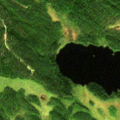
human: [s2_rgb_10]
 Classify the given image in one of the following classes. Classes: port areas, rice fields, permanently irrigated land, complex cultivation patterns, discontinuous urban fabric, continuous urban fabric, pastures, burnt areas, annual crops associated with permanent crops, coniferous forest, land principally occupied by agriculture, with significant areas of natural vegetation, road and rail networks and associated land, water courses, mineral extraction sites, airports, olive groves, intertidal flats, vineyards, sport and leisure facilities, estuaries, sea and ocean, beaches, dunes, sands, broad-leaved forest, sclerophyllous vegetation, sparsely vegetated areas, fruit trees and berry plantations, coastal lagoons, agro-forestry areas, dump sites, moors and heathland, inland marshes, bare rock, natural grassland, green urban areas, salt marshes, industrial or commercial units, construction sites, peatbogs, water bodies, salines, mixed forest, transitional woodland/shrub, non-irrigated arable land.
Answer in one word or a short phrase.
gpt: coniferous forest, mixed forest, transitional woodland/shrub, water bodies